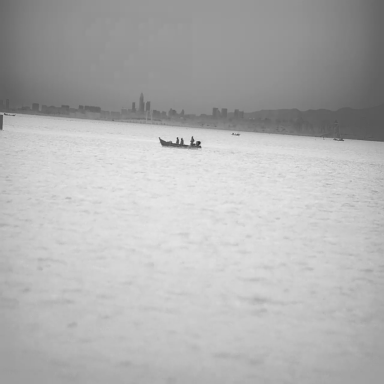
There are four bulk_carriers in the infrared image.